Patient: sex M, age 31
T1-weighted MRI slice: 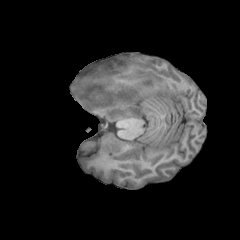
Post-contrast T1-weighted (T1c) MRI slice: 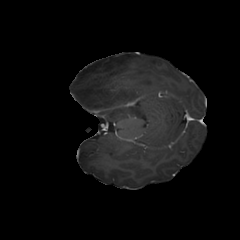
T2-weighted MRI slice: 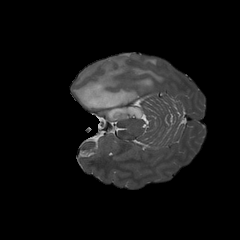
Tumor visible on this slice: yes
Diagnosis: Astrocytoma, IDH-mutant
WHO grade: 3